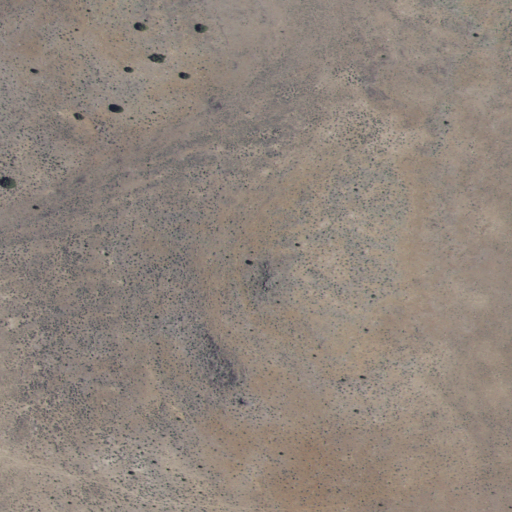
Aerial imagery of mountain in Idaho named Castro Table containing shrub and grassland